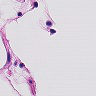
Metastatic tissue present: no